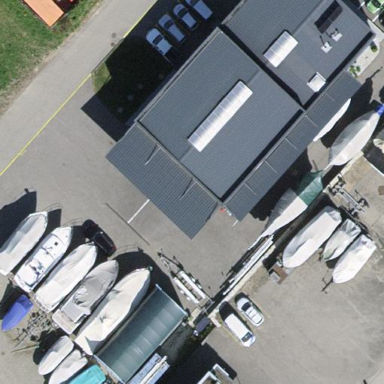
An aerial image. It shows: Boatyard located near waterway.